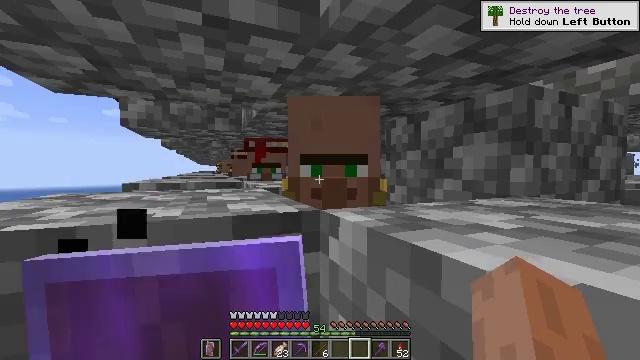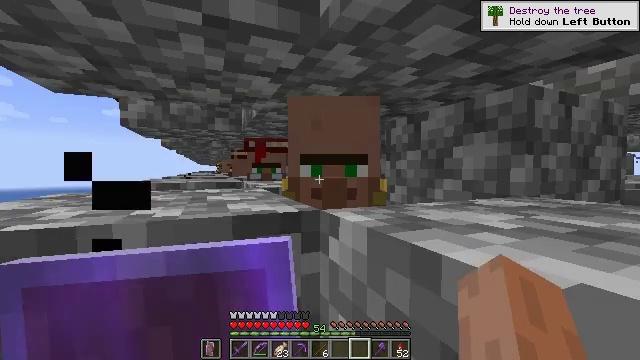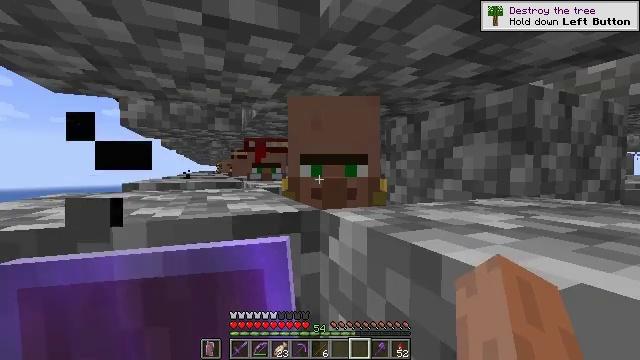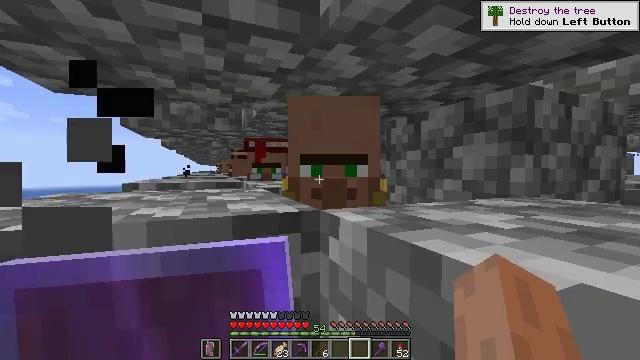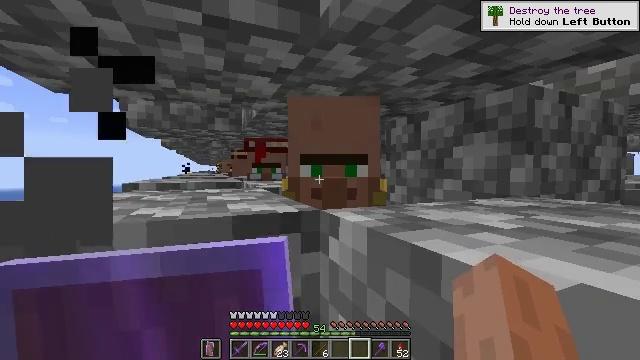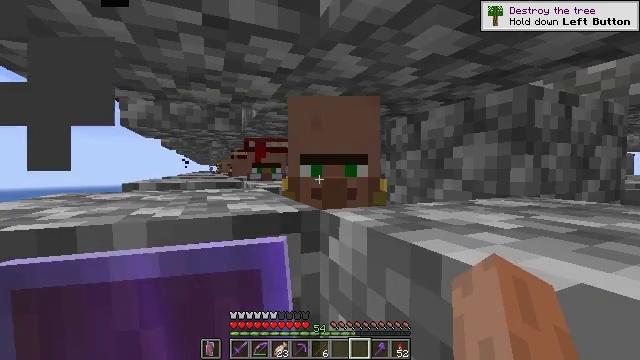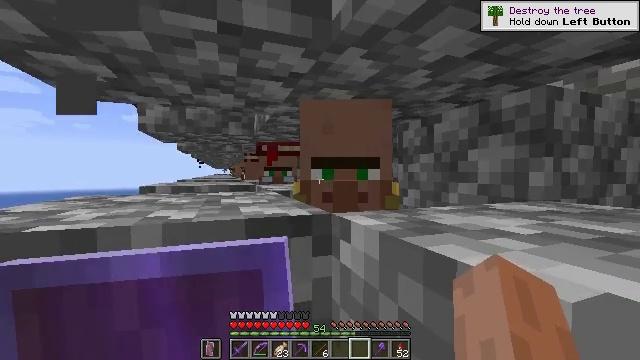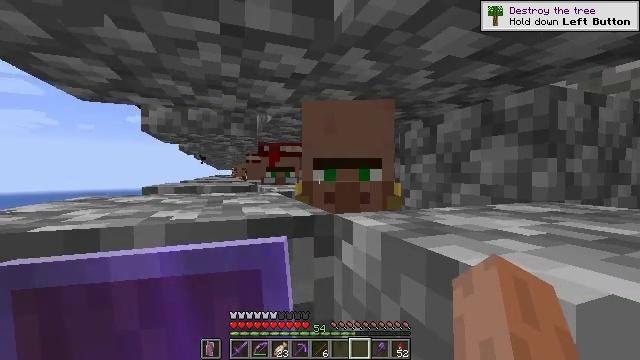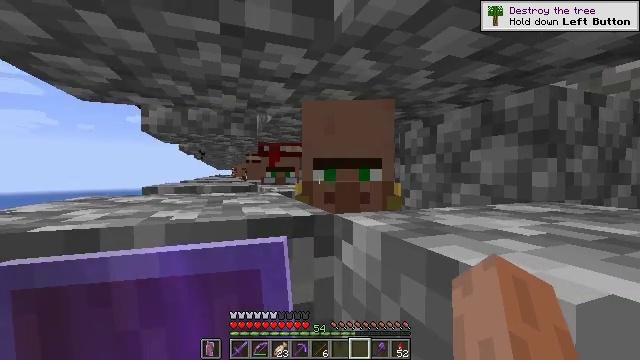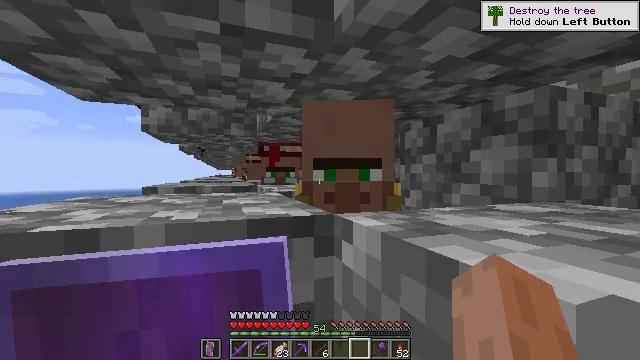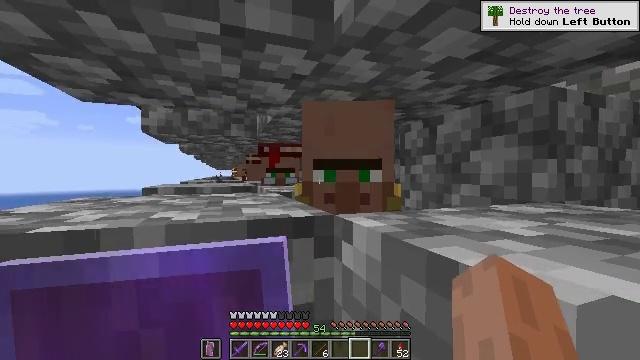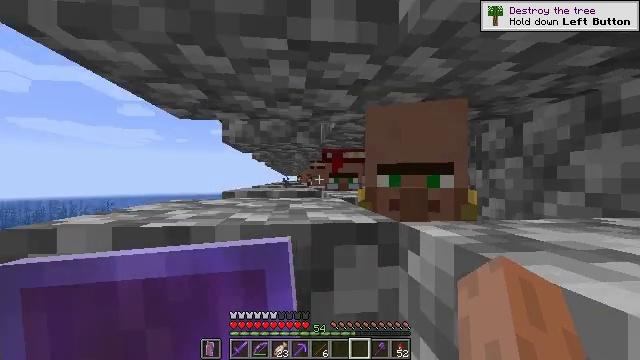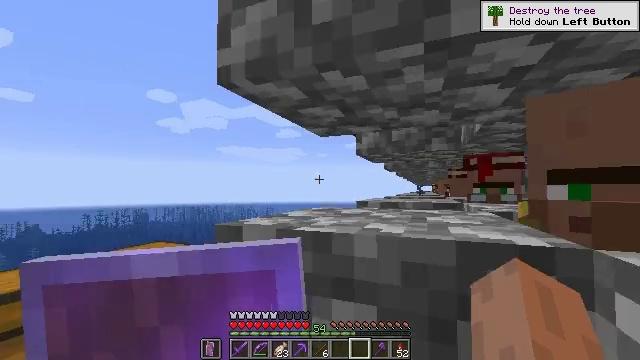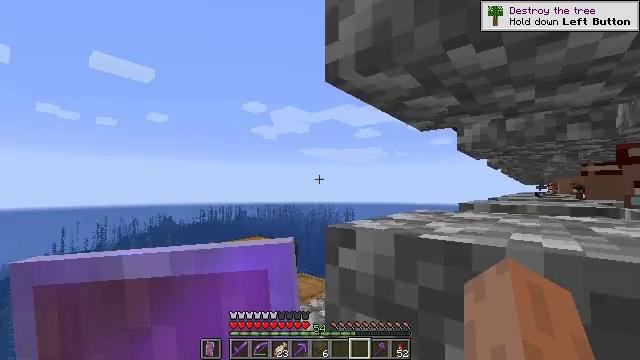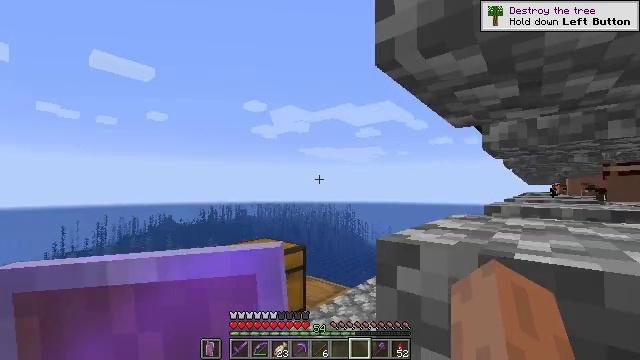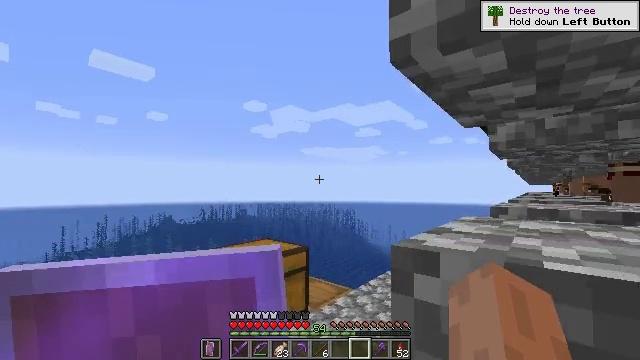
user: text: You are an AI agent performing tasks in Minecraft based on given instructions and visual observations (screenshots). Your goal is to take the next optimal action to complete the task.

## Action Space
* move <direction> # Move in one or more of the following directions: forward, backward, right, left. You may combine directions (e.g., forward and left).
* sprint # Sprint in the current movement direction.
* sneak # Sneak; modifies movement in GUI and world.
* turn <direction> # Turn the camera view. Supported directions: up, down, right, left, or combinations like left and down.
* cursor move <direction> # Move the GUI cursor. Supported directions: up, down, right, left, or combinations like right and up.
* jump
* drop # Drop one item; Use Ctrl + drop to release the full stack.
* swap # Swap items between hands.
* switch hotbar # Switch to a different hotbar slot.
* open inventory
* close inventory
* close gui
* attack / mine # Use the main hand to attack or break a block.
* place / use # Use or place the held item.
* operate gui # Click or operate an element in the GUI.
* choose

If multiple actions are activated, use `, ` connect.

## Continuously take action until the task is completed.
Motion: motion action
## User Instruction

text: Combine iron nuggets and a torch to create a lantern.
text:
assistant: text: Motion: no_op
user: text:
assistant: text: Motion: no_op
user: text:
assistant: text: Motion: no_op
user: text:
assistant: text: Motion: no_op
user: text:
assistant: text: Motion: no_op
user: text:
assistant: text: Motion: turn left
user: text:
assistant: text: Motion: no_op
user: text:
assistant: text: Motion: no_op
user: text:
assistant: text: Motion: no_op
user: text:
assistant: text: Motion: no_op
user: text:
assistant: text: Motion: turn left and up
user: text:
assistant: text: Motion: move left, turn left and up
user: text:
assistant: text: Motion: move forward and move left, turn left
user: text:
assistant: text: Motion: move forward and move left
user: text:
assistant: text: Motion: move forward and move left
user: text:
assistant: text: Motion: move forward and move left, turn right
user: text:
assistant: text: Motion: move forward, turn right and down
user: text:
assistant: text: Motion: move forward, turn right and down
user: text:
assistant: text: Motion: move forward, turn right and down
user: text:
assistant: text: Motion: move forward
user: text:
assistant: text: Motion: move forward
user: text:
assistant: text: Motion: move forward
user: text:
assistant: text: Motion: move forward, turn right
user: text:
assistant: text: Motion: move forward, turn right and up
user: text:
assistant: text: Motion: move forward, turn right
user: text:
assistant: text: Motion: move forward
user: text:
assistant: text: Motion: move forward
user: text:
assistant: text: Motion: move forward
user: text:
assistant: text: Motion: move forward and move left, turn left and down
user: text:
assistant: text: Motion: move forward and move left, turn left and down